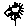
Label: flower